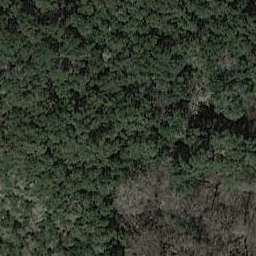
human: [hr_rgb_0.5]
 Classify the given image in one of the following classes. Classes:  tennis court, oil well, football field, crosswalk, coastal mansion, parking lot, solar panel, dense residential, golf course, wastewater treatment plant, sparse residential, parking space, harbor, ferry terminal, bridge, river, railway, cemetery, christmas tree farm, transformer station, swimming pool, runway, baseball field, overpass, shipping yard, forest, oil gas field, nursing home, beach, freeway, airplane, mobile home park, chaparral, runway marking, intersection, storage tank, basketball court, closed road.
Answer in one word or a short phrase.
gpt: forest